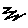
Label: zigzag